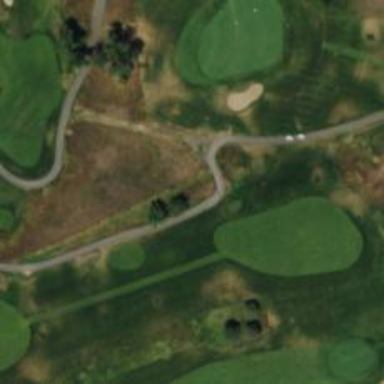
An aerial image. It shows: Well-maintained golf cart path.